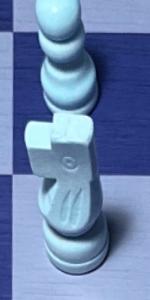
Label: Knight_White